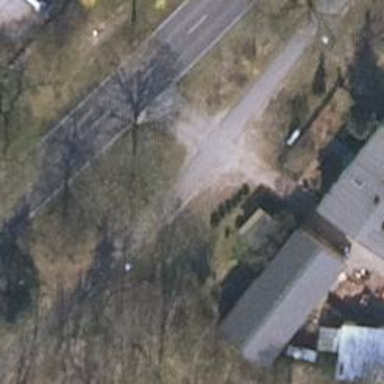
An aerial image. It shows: Paved driveway designated as service road.